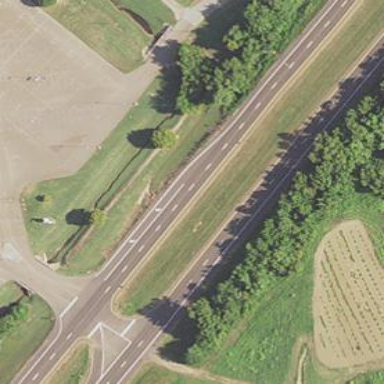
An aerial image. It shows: Asphalt highway with dual carriageway.